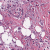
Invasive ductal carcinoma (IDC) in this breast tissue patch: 1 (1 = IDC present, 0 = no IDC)